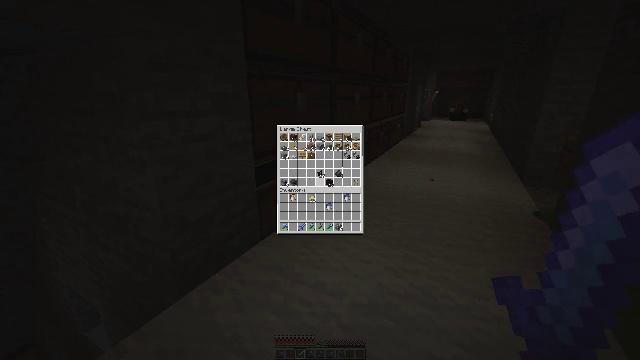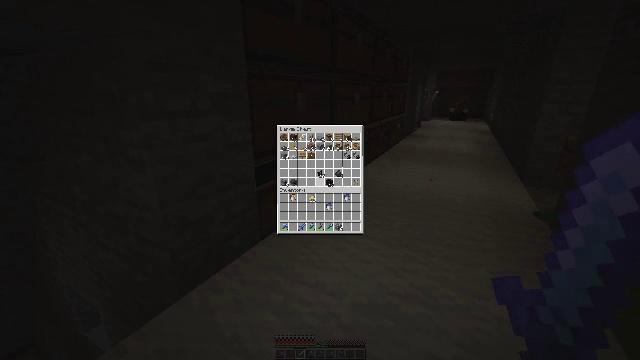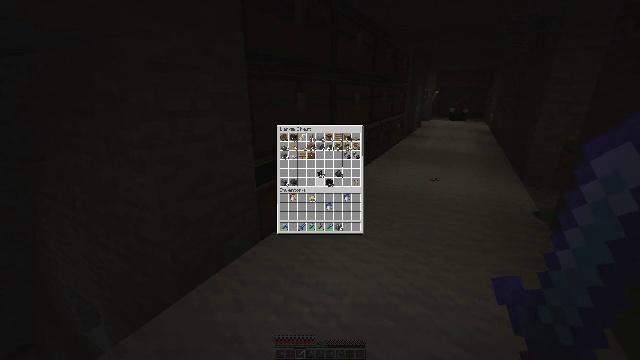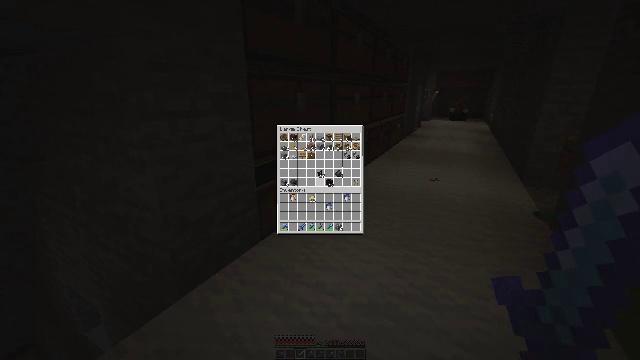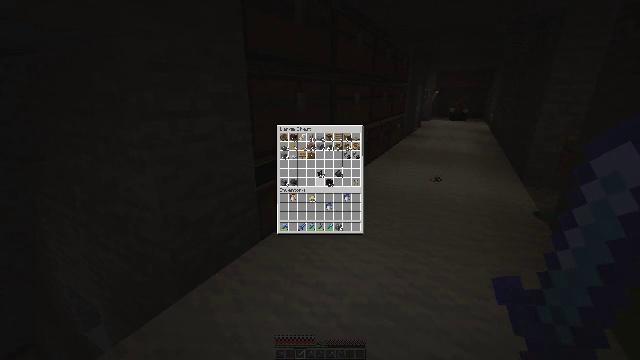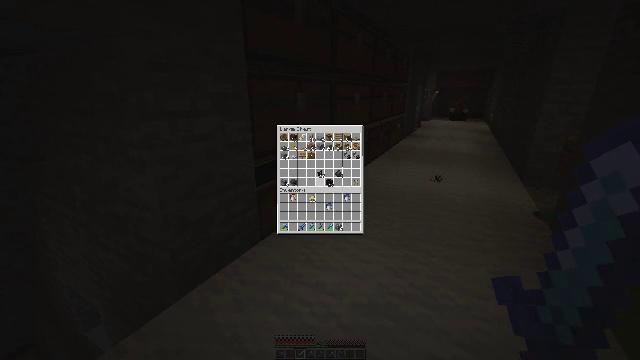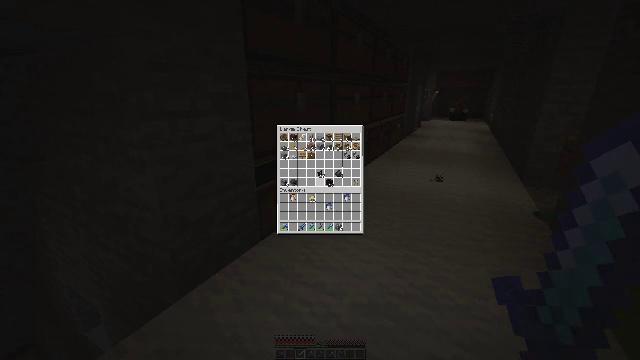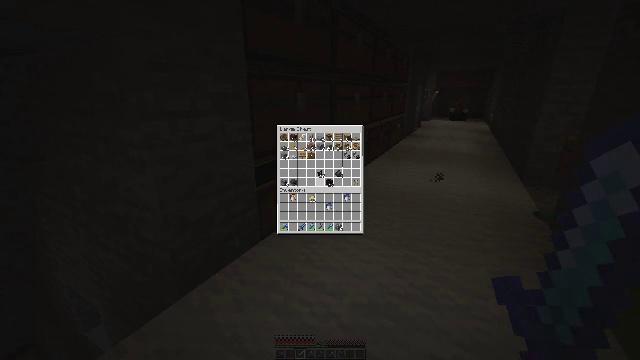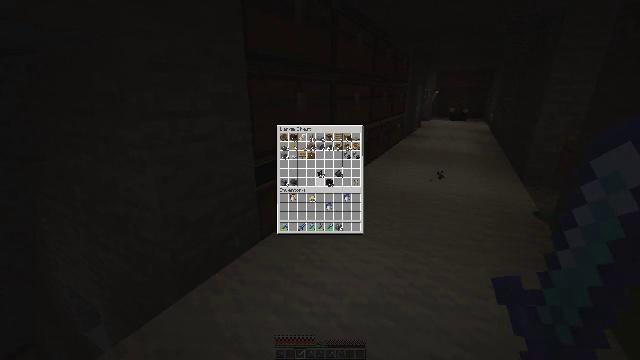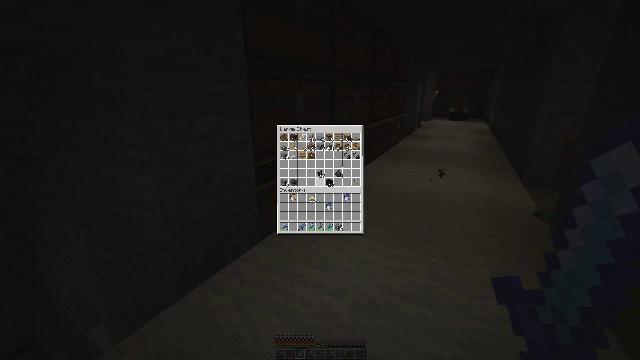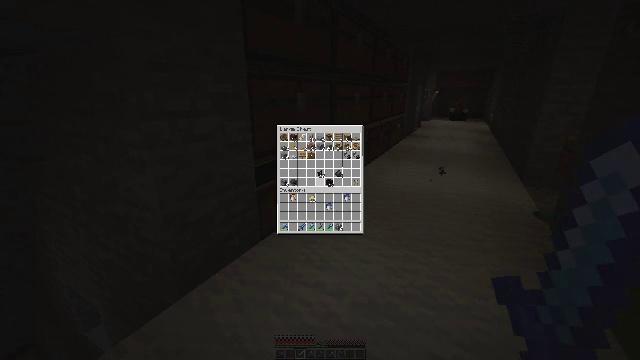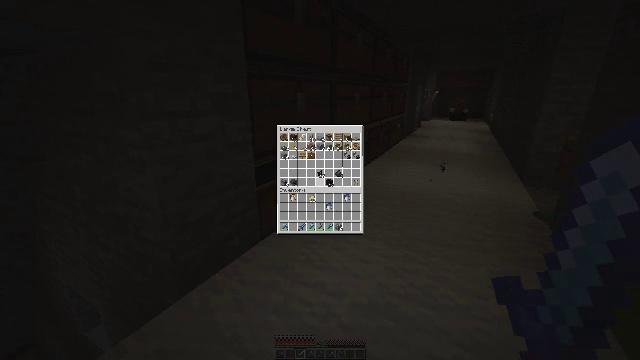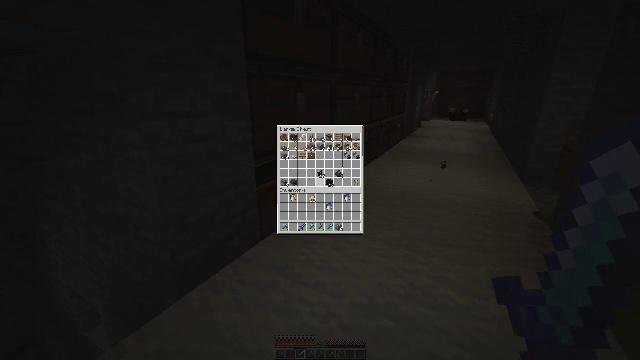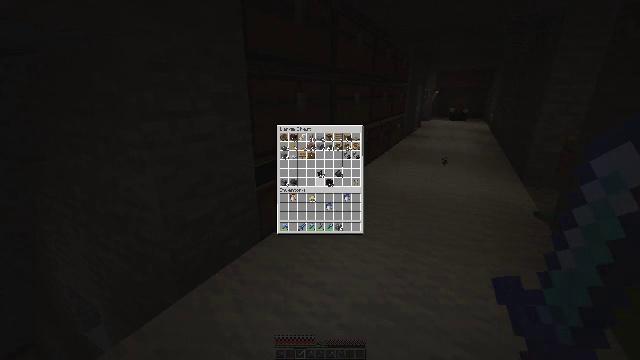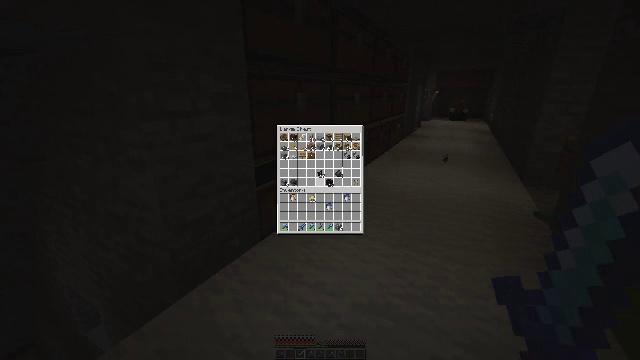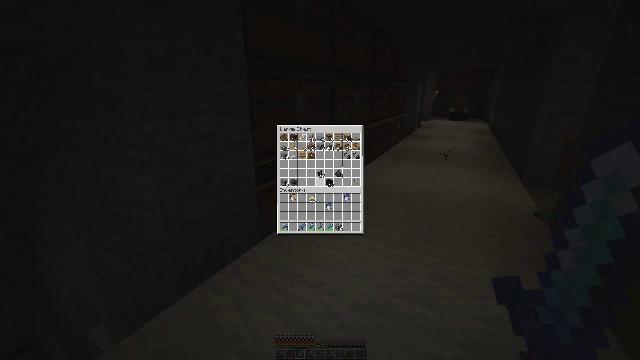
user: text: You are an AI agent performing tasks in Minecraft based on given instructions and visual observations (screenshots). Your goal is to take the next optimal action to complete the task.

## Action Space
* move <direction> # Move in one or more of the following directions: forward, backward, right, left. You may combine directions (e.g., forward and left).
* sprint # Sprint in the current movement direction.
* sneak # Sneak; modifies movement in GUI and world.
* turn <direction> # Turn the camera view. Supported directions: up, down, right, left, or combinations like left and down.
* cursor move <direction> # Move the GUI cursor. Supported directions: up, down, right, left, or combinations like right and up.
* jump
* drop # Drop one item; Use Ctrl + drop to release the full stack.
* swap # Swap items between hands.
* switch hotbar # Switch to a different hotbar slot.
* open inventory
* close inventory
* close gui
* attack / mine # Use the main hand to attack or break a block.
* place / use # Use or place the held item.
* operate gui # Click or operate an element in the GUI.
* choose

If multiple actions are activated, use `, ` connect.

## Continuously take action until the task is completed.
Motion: motion action
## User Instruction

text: Break the vines.
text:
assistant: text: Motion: no_op
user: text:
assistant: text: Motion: no_op
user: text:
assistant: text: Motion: no_op
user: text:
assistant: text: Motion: no_op
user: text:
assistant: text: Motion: no_op
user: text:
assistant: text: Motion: no_op
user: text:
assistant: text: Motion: no_op
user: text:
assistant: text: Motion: no_op
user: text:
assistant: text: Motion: no_op
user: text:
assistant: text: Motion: no_op
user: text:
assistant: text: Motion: no_op
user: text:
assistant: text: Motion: no_op
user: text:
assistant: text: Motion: no_op
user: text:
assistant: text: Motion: no_op
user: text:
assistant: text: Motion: no_op
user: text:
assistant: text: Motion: no_op
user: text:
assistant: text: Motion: no_op
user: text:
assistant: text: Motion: no_op
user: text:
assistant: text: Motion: no_op
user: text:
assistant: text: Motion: no_op
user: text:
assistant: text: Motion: no_op
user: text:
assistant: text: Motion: no_op
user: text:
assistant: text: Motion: no_op
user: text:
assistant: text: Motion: no_op
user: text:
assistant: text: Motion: no_op
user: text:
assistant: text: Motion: no_op
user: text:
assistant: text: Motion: no_op
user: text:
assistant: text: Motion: no_op
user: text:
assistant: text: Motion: no_op
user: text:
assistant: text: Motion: no_op